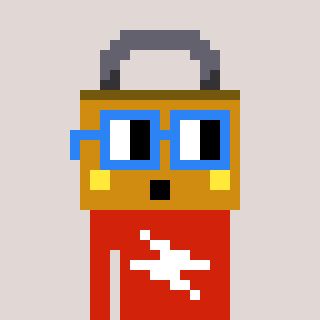
a pixel art character with square blue glasses, a lock-shaped head and a red-colored body on a warm background